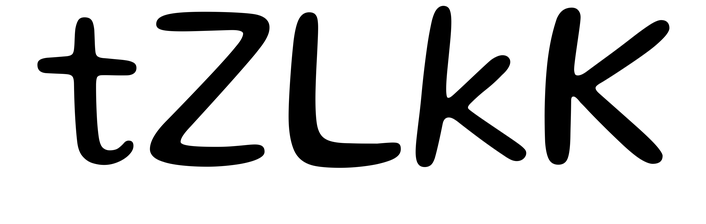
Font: Gluten_Light